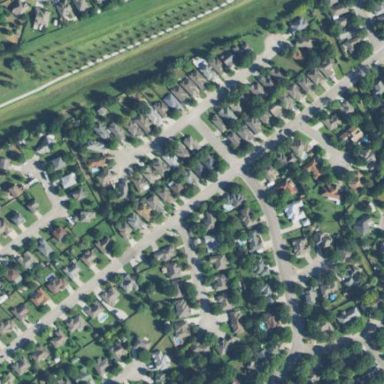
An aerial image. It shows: Residential area in subdivision.